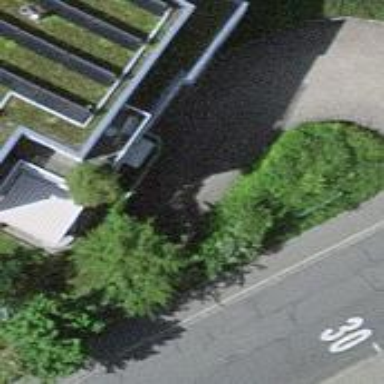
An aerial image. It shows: Parking entrance.